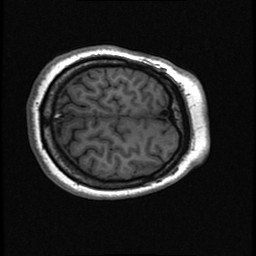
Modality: inplaneT1
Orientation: axial